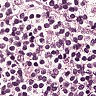
Metastatic tissue present: no